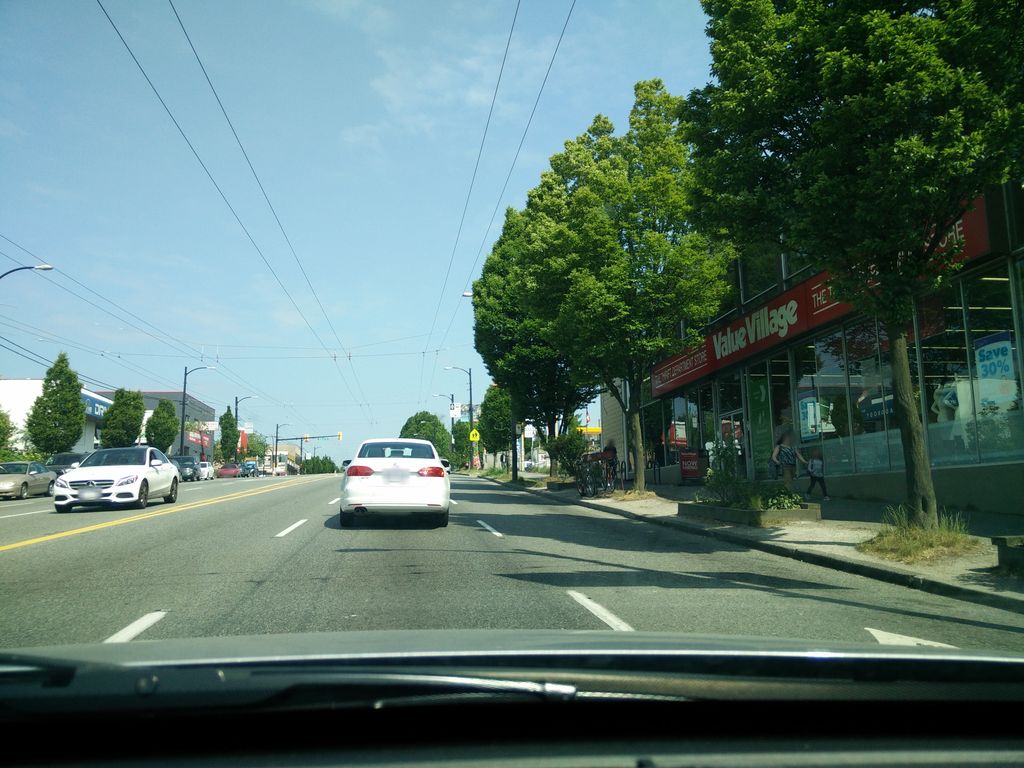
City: vancouver